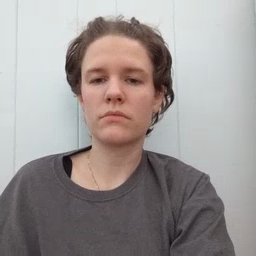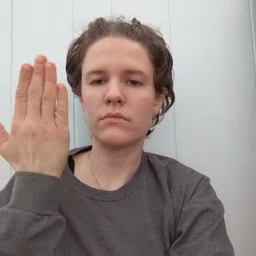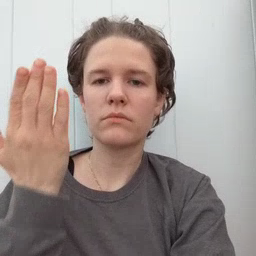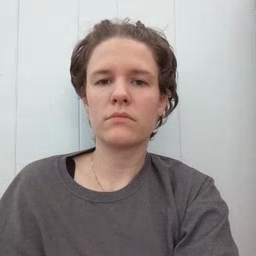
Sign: morning